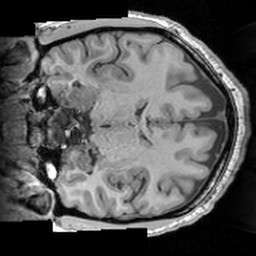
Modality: T1w
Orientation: coronal
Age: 18
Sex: female
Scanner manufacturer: siemens
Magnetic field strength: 3 T
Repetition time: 1.63 s
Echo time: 0.00311 s